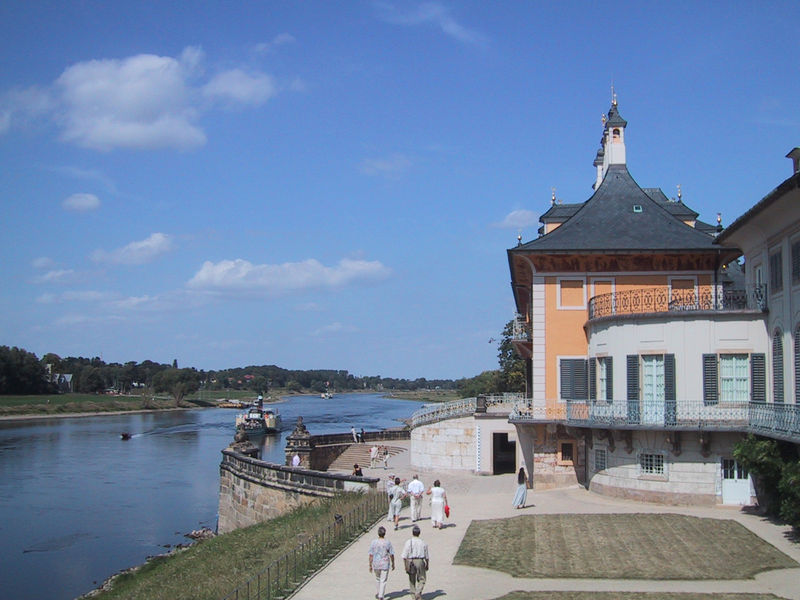
Titel: Pillnitz, Wasserpalais
Standort: Dresden, Pillnitz, Wasserpalais (EU - D - Sachsen)
Schlagwörter: baum, blau, gruppe, himmel, mann, wasser, weiß, wolken, bäume, fluss, frauen, gelb, grün, landschaft, menschen, ufer, fenster, frau, fussgänger, männer, orange, terasse, tür, dach, gebäude, gras, haus, rasen, wiese, wolke, architektur, stein, busch, gitter, sonne, paar, wald, boot, rund, garten, aussicht, balkon, schiff, hang, mauer, besucher, anleger, promenade, treppe, wetter, geländer, tor, balkone, uferbefestigung, foto, fotografie, türmchen, balustrade, spaziergang, chinesisch, farbfoto, freitreppe, uferpromenade, spaziergänger, streppe, touristen, elbe, schifffahrt, trum, klappläden, kana, pilnitz